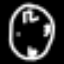
Label: clock